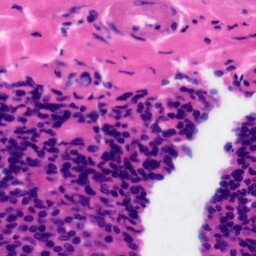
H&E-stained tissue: Tonsil